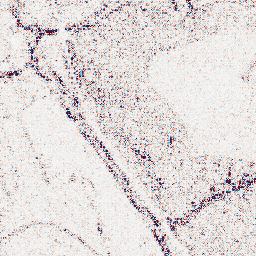
Category: wavelet
Decomposition family: wavelet_dwt
Decomposition parameters: wavelet: db4
level: 1
Upsampling method: bspline
Upsampling parameters: scale: 8
Upsampling scale: 8